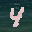
Label: 4